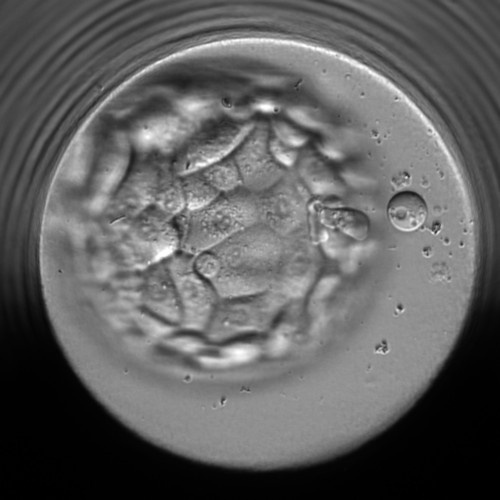
Embryo quality: good